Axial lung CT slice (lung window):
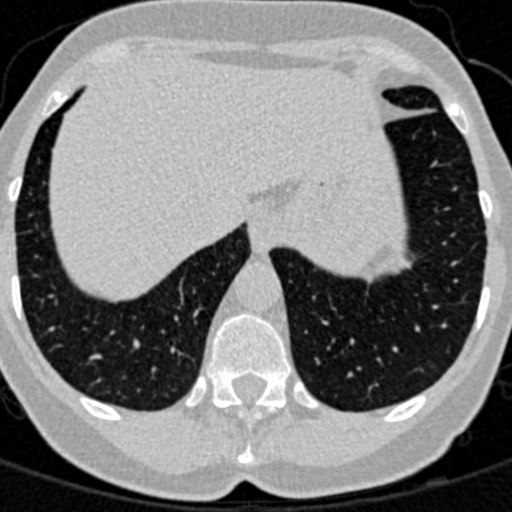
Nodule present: no